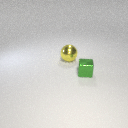
small green metal cube to the right of large yellow metal sphere